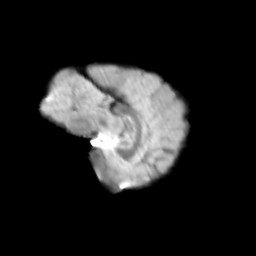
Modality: T2w
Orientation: sagittal
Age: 12
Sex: female
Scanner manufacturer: siemens
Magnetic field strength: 3 T
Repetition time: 3.8 s
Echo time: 0.07 s